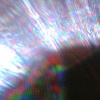
Label: sunburn